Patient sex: M
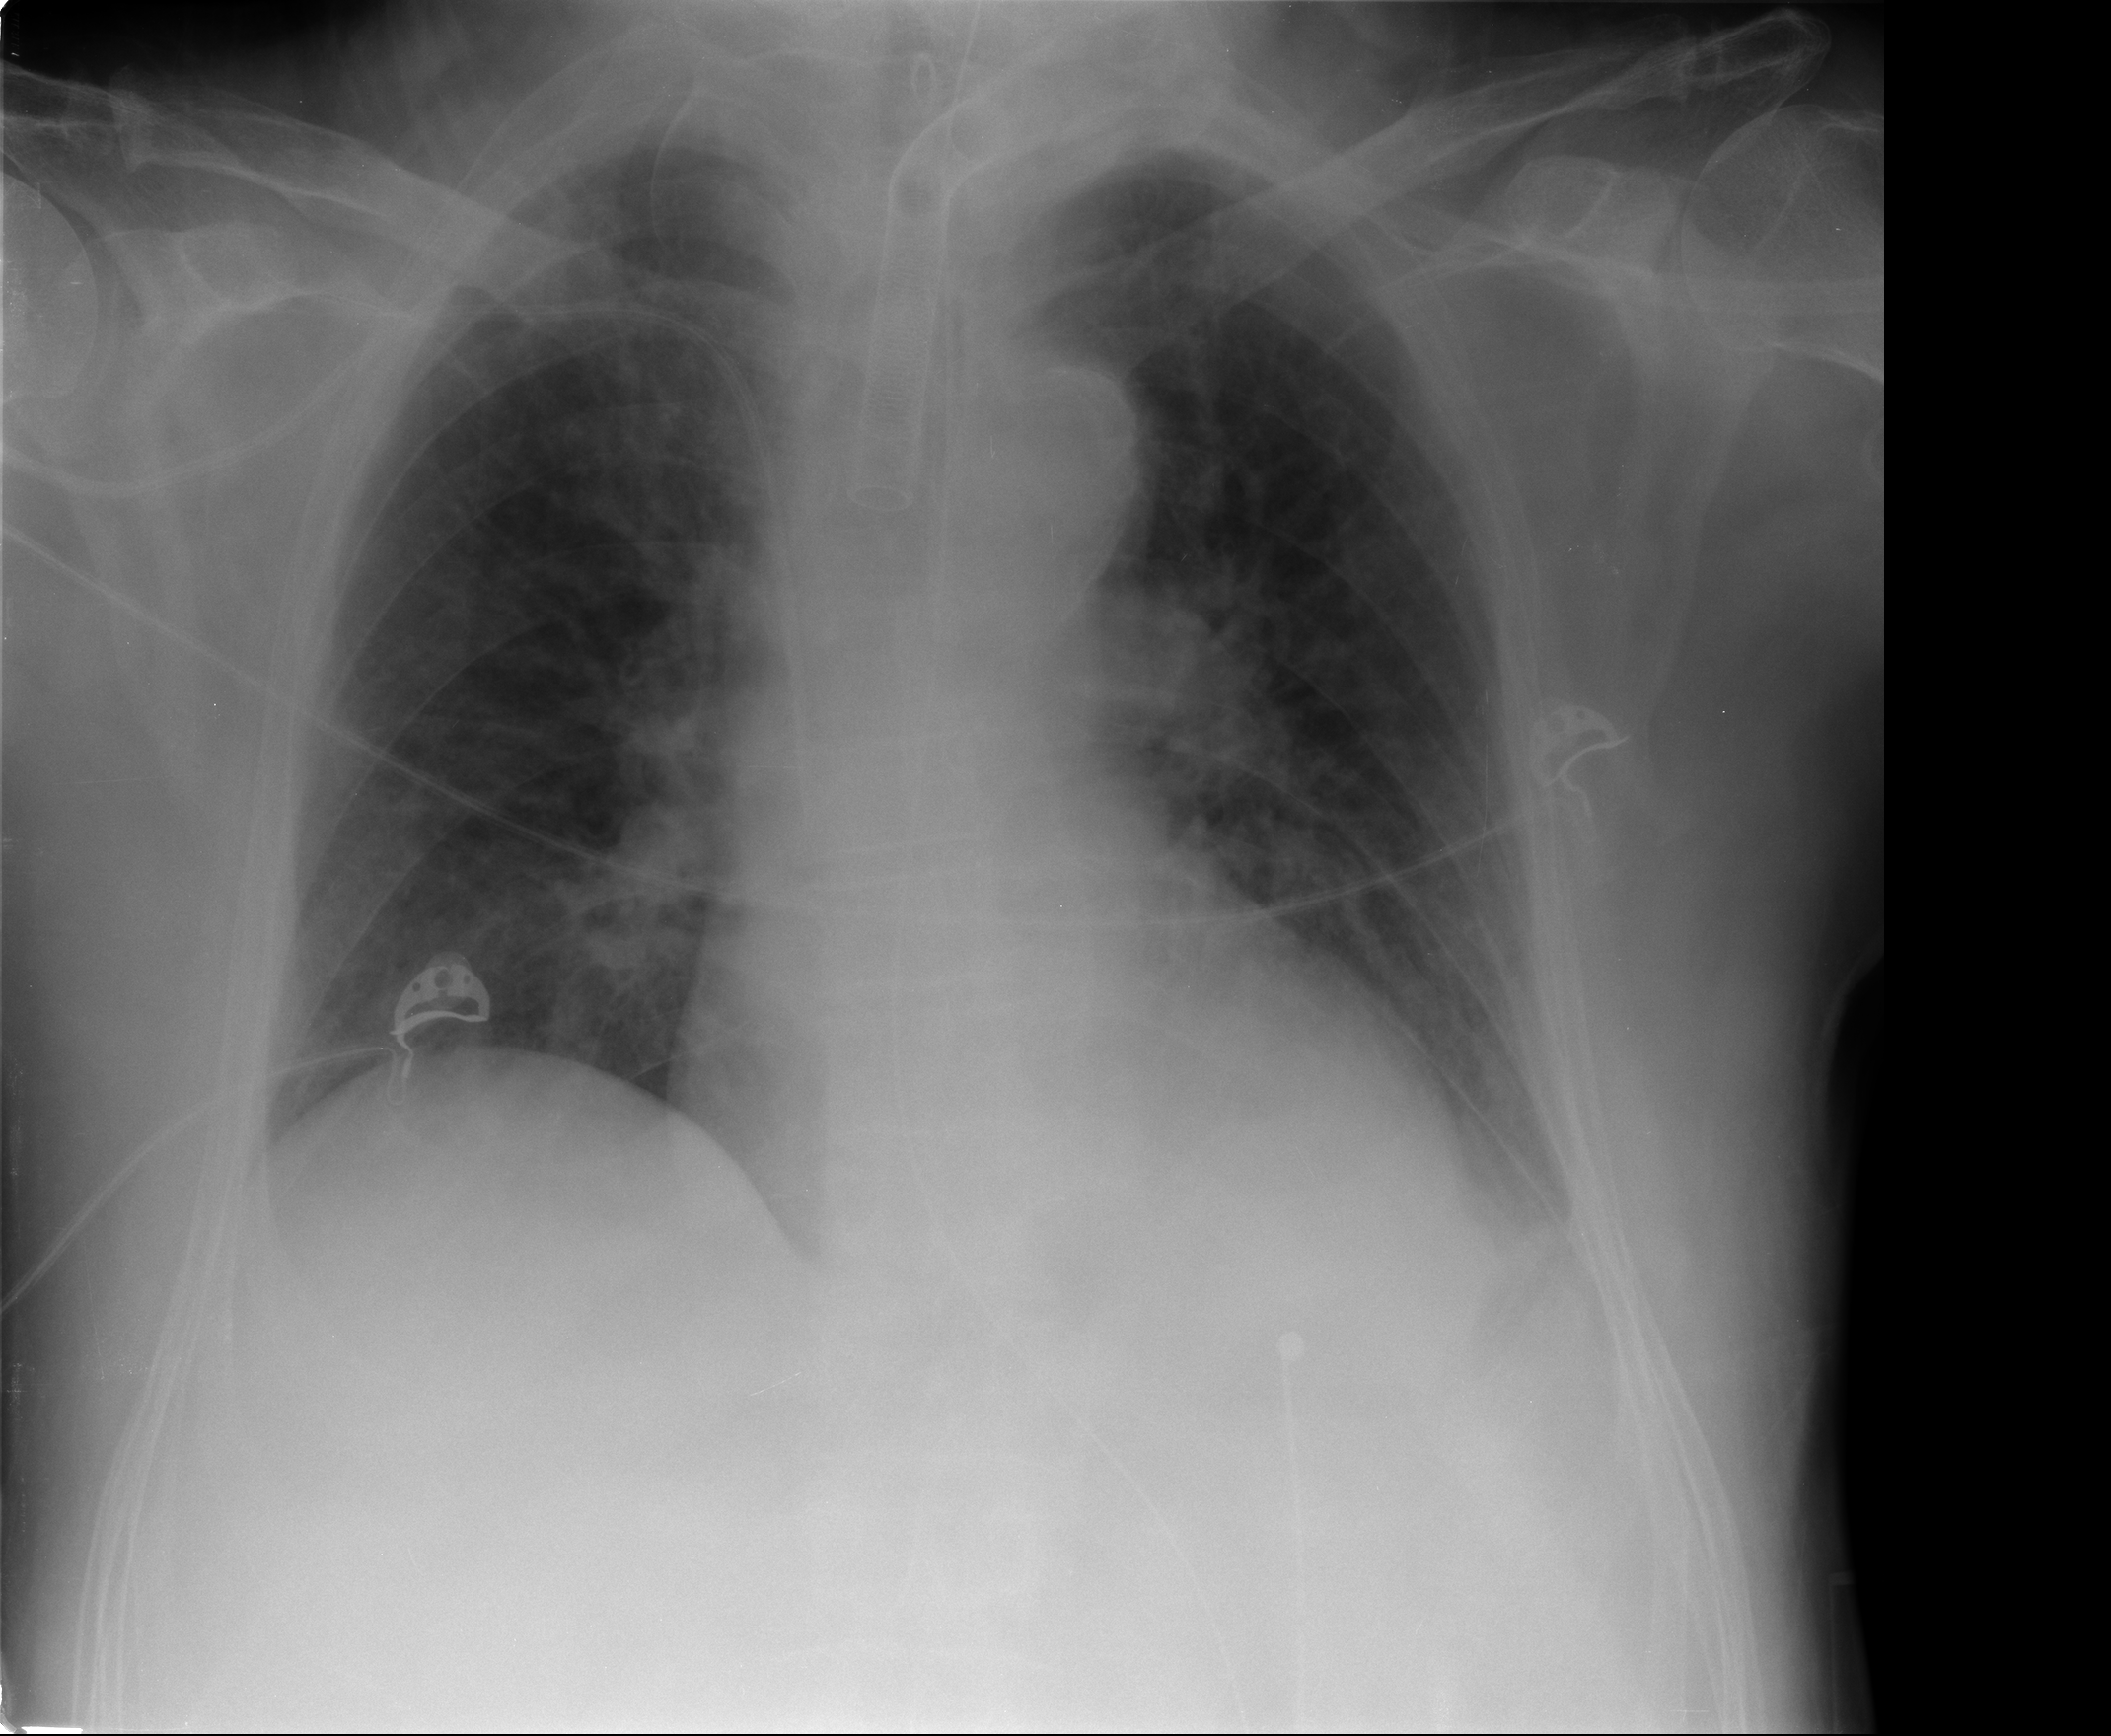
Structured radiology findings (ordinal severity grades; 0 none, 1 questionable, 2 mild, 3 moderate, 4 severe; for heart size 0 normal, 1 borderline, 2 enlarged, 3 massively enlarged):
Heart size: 1
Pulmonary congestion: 2
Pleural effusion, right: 1
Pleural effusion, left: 1
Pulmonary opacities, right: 0
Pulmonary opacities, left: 0
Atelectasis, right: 0
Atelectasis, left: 0